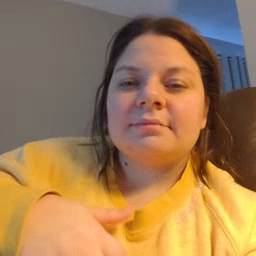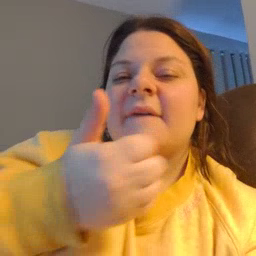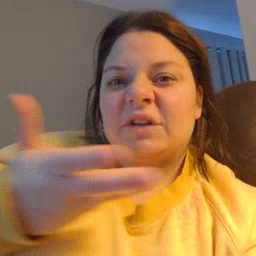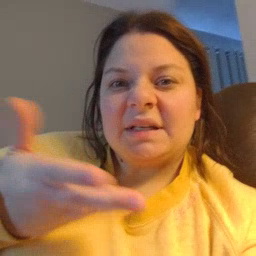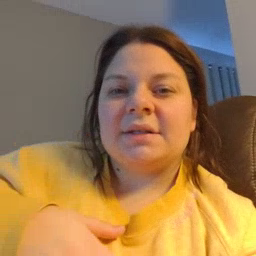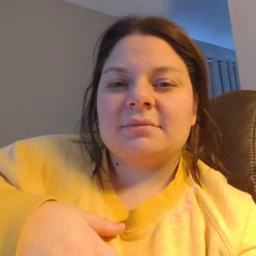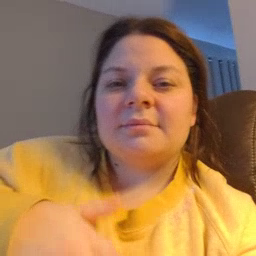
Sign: every